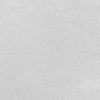
Atmospheric dust classification: dusty